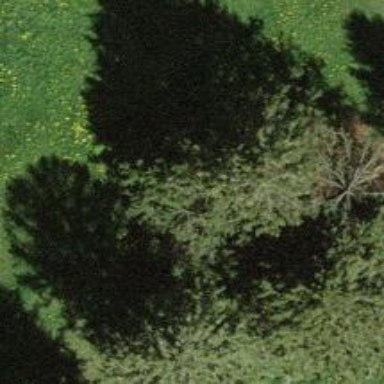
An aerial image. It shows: Needle-leaved tree in its natural environment.